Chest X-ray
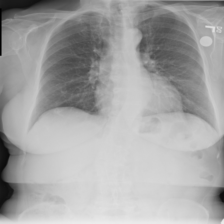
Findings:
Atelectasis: negative
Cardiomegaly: negative
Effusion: negative
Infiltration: negative
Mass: negative
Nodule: negative
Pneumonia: negative
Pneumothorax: negative
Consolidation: negative
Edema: negative
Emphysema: negative
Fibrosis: negative
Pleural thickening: negative
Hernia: negative